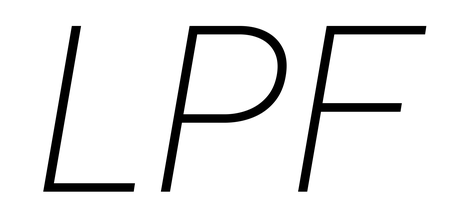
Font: Roboto-Italic_ExtraLight_Italic